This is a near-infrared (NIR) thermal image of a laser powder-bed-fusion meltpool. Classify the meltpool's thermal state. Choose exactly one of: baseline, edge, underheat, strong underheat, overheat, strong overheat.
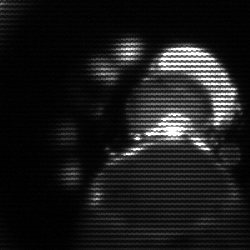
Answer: baseline